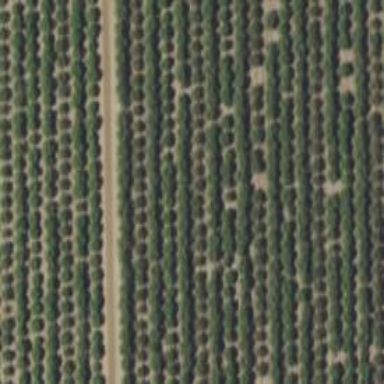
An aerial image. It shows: Orchard.